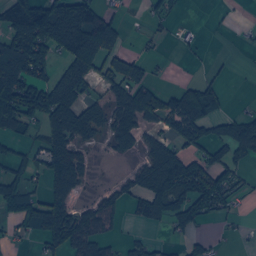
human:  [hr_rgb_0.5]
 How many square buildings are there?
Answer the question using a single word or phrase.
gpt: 5

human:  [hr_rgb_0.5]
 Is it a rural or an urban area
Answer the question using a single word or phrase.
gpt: rural

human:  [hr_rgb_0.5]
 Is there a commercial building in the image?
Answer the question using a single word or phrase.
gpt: yes

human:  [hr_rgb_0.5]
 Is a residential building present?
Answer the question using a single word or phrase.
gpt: yes

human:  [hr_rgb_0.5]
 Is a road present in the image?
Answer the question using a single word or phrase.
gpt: yes

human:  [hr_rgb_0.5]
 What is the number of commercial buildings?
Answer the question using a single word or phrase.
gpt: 8

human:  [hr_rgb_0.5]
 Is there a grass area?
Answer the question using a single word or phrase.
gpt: yes

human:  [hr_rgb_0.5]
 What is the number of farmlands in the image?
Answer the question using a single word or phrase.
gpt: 43

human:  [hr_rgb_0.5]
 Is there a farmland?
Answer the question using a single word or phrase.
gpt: yes

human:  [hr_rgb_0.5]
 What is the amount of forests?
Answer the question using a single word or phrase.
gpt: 168

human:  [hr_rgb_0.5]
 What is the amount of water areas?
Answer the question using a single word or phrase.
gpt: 15

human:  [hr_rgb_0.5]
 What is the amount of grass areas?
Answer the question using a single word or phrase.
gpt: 93

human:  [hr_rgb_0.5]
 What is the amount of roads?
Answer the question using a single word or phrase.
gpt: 132

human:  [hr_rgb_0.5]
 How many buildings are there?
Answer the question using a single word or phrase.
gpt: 457

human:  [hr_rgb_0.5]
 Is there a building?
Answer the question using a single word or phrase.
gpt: yes

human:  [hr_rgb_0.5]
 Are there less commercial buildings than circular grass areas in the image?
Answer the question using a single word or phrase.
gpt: no

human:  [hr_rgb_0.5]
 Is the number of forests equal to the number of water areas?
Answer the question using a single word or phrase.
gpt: no

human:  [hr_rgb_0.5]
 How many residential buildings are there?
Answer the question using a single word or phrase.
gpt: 444

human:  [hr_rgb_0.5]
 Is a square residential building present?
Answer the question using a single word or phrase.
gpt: yes

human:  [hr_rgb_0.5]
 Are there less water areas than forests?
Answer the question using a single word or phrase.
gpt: yes

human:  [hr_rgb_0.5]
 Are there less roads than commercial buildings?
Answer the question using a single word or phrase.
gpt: no

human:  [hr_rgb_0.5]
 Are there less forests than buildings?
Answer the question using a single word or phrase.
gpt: yes

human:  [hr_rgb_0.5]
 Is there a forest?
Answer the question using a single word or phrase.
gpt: yes

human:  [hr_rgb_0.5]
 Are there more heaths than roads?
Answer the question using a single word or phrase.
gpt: no

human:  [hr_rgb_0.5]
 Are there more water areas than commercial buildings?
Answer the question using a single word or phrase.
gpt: yes

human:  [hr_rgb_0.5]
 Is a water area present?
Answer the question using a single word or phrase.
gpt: yes

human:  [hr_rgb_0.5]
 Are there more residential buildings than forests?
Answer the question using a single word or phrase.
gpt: yes

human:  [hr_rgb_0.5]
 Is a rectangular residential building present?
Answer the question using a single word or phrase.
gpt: yes

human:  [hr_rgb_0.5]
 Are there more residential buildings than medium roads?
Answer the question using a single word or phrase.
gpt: yes

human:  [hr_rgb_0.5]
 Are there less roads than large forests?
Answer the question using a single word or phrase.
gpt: no

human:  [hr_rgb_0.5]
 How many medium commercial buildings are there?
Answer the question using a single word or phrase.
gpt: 0

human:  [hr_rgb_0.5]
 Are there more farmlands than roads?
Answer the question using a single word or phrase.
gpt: no

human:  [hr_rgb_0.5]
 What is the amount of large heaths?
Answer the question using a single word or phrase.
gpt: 6

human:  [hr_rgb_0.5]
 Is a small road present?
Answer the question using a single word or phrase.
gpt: yes

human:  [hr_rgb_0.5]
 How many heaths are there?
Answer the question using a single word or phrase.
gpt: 9

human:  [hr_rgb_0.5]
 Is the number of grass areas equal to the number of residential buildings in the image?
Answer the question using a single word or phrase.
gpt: no

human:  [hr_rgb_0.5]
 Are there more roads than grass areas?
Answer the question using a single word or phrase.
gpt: yes

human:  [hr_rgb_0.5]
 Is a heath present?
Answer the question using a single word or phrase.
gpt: yes

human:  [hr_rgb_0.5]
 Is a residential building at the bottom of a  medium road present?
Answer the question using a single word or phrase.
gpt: no

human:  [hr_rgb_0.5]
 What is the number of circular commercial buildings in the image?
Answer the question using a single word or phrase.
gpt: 0

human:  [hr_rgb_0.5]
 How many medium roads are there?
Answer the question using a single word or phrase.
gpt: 0

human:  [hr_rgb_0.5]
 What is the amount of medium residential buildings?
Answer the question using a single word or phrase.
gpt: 2

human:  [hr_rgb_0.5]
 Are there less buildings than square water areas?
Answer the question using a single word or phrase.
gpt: no

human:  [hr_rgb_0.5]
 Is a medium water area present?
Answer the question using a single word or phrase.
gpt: yes

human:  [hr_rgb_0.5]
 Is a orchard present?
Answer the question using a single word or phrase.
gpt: yes

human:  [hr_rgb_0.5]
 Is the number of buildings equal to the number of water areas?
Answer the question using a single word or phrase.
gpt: no

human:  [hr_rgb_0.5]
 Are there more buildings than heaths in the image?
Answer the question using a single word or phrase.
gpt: yes

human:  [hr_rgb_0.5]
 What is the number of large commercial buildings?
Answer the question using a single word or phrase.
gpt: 0

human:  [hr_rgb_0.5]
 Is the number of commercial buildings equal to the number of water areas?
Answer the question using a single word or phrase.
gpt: no

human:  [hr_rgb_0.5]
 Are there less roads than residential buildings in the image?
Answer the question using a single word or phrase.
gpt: yes

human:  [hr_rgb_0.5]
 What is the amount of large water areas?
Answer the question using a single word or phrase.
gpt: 1

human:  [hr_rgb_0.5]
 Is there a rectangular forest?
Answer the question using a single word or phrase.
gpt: yes

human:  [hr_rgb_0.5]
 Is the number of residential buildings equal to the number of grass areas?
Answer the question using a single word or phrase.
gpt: no

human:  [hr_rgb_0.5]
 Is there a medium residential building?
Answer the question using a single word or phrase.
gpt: yes

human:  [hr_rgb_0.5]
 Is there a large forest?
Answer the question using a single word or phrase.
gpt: yes

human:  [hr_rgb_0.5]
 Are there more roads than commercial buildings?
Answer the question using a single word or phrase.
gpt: yes

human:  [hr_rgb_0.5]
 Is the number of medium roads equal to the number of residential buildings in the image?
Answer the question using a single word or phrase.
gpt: no

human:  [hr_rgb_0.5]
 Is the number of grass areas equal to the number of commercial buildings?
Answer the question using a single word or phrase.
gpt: no

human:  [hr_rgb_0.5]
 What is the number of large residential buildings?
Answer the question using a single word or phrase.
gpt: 0

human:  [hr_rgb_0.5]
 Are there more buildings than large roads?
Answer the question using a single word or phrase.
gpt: yes

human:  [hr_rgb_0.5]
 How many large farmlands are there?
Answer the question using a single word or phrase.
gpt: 41

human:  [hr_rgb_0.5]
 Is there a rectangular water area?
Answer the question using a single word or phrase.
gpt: yes

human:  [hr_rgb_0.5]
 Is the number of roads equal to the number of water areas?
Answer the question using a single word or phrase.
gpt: no

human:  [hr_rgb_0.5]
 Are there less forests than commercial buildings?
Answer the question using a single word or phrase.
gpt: no